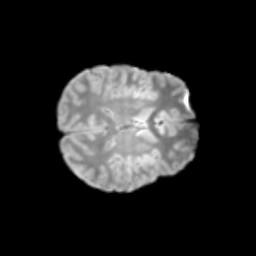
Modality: T2w
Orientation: axial
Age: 13
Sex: male
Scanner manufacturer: siemens
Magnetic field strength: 3 T
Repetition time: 3.8 s
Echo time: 0.07 s